Question: I have a db doc as follow:

Now I am trying to group by all info by time between for 2 specific time and return the sum of count
for that I wrote my code as follow:
'''
DBCollection coll = db.getCollection("test");
DBObject groupFields = new BasicDBObject("_id", "$time");
groupFields.put("sum", new BasicDBObject("$sum", "$count"));
DBObject group = new BasicDBObject("$group", groupFields);
// filter where clause
BasicDBObject simpleQuery = new BasicDBObject();
simpleQuery.put("time", new BasicDBObject("$gt", "20140005150011"));
simpleQuery.put("time", new BasicDBObject("$lt", "20151105150011"));
DBObject match = new BasicDBObject("$match", simpleQuery);
List<DBObject> pipeline = Arrays.asList(match, group);
AggregationOutput output = coll.aggregate(pipeline);
for (DBObject result : output.results()) {
System.out.println(result);
'''
when I run this code it group by all elements even those time that starts with 2013...but in simpleQuery I defined a range which apparently does not work . However as soon as I remove
simpleQuery.put("time", new BasicDBObject("$lt", "20151105150011")); the code starts working. Why does it happen ? Can anyone help?
Update1 :
it seems that in the following query the second one overwrite the first one:
'''
simpleQuery.put("time", new BasicDBObject("$gt", "20140005150011"));
simpleQuery.put("time", new BasicDBObject("$lt", "20151105150011"));
'''
because when I change the query it starts working
Update 2 :
when I change the code to the following it completely work:
'''
BasicDBObject andQuery = new BasicDBObject();
simpleQuerytest.put("time", new BasicDBObject("$gt", "20130005150011"));
simpleQuery.put("time", new BasicDBObject("$lt", "20151105150011"));
List<BasicDBObject> obj = new ArrayList<BasicDBObject>();
obj.add(simpleQuerytest);
obj.add(simpleQuery);
andQuery.put("$and", obj);
'''
Now my question is what is the difference between and query and just using put ? I always thought that they are the same !!! can anyone explain?
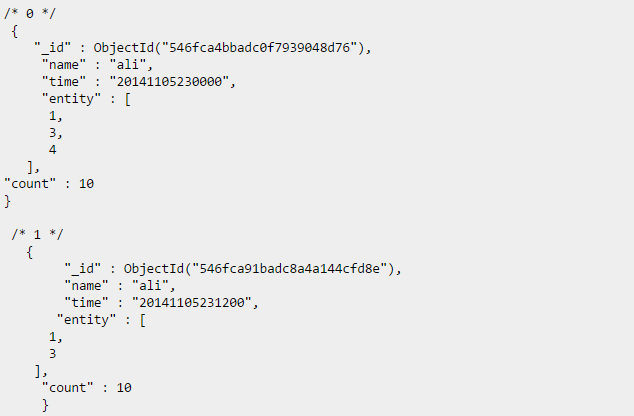
Answer: The reference variable 'simpleQuery' points to an instance of 'BasicDBObject', which is an implementation of a 'Map'. From the java docs, when you put a key value pair into the map, it,
> Associates the specified value with the specified key in this map
(optional operation). (A map m is
said to contain a mapping for a key k if and only if m.containsKey(k)
would return true.)
The first operation:
'''
simpleQuery.put("time", new BasicDBObject("$gt", "20140005150011"));
'''
associates the key 'time' to a value.
The second operation,
'''
simpleQuery.put("time", new BasicDBObject("$lt", "20151105150011"));
'''
the previous value of the key 'time'. Hence only the last inserted value of 'time' gets associated to it.
The below operation works as intended because, 'simpleQuerytest' and 'simpleQuery' are two different Maps, which form the input to the 'map' containing the 'and' operation.
'''
BasicDBObject andQuery = new BasicDBObject();
simpleQuerytest.put("time", new BasicDBObject("$gt", "20130005150011"));
simpleQuery.put("time", new BasicDBObject("$lt", "20151105150011"));
...
andQuery.put("$and", obj);
'''